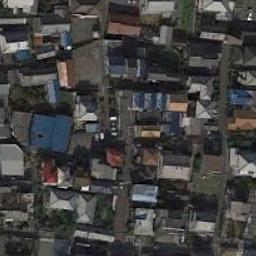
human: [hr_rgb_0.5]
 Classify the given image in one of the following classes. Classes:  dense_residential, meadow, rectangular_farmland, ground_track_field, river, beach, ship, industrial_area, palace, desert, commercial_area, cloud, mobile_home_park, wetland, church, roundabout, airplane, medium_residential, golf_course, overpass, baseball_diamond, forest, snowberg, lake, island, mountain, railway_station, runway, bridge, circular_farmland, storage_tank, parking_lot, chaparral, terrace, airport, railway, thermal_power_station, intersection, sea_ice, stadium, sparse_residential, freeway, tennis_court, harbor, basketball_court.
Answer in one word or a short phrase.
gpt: dense_residential